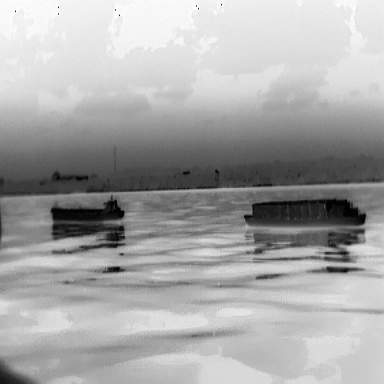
There is a liner in the infrared image.